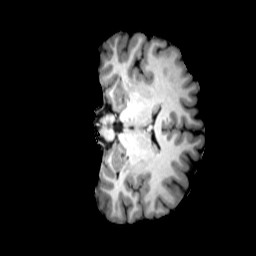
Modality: T1w
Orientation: coronal
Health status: ill
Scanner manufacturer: siemens
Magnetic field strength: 3 T
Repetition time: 2 s
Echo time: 0.00303 s